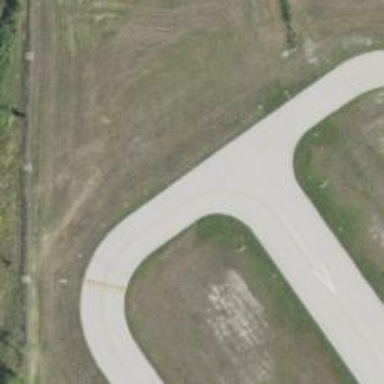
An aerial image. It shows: Image of taxiway at airport.